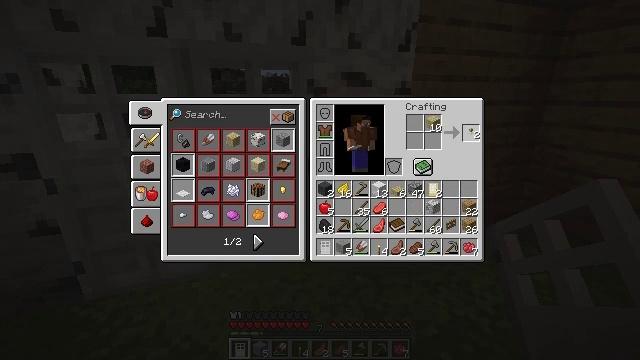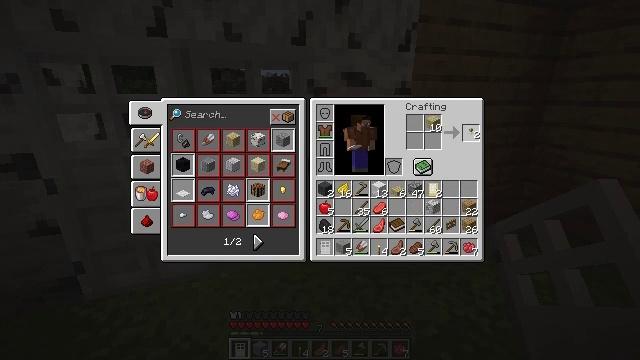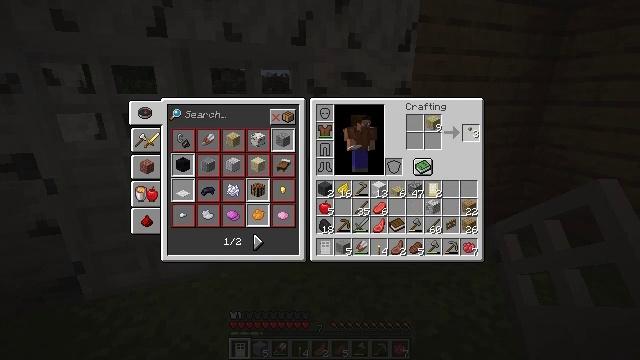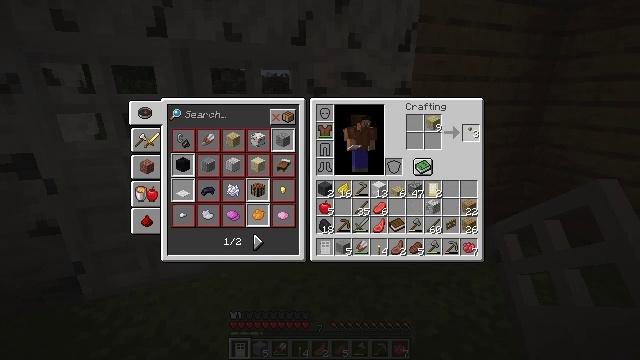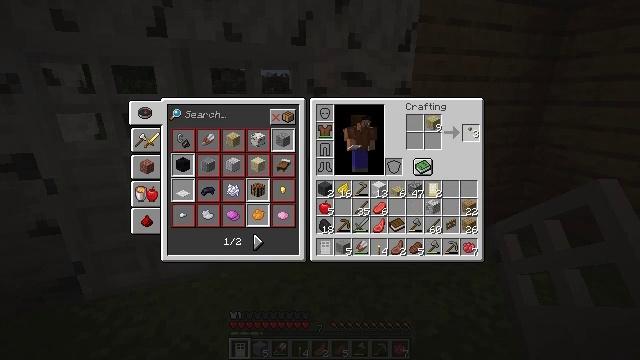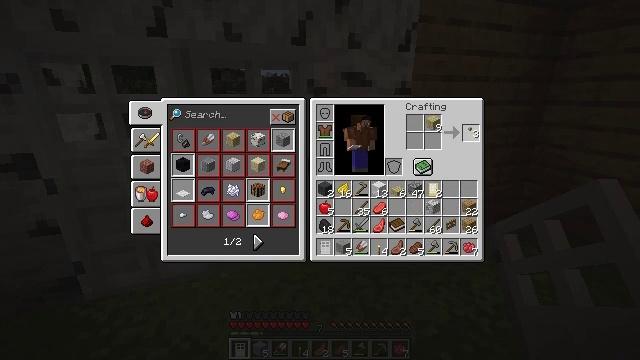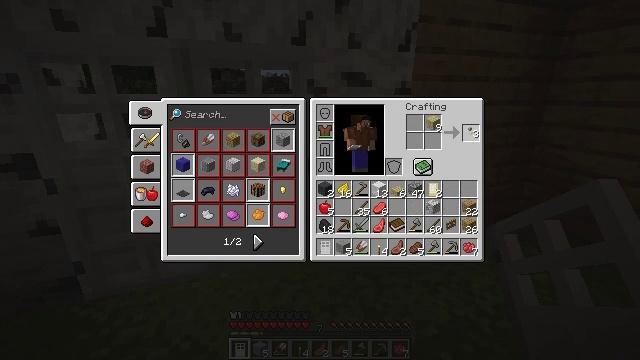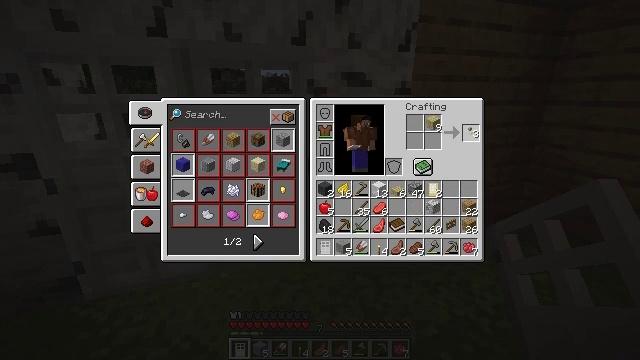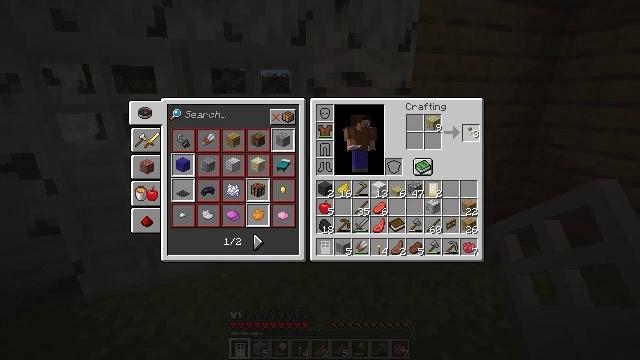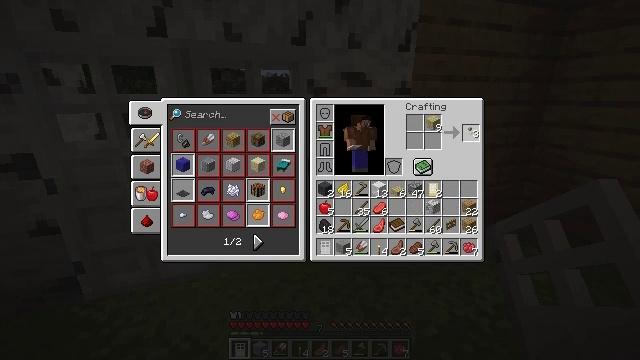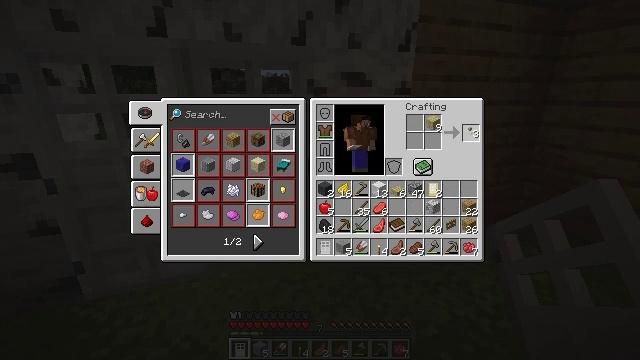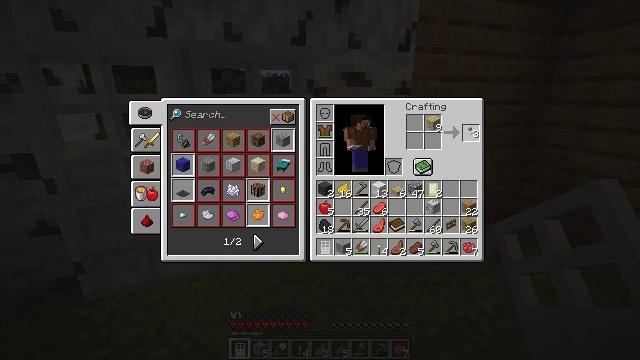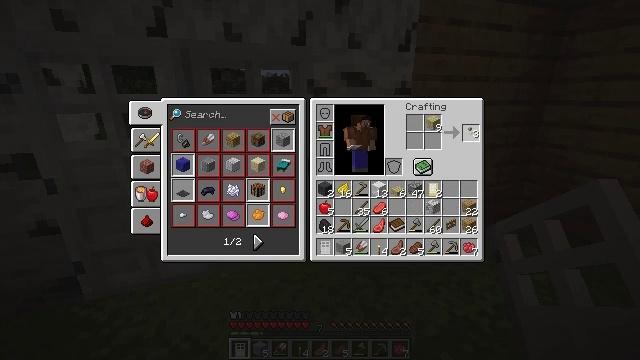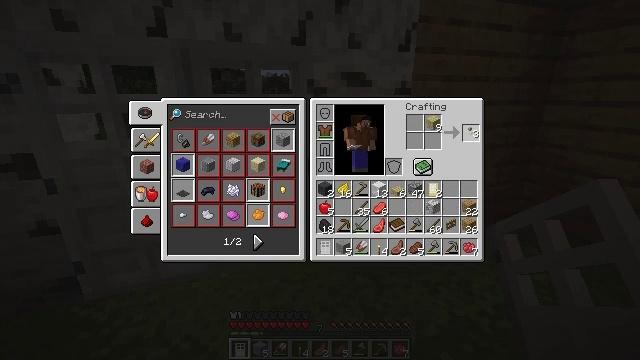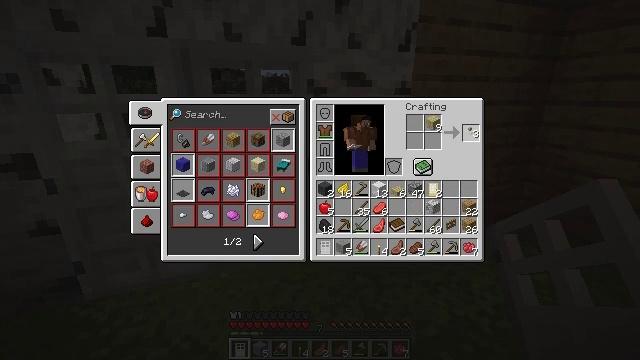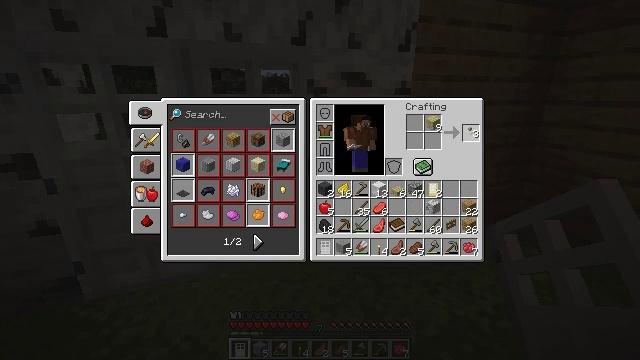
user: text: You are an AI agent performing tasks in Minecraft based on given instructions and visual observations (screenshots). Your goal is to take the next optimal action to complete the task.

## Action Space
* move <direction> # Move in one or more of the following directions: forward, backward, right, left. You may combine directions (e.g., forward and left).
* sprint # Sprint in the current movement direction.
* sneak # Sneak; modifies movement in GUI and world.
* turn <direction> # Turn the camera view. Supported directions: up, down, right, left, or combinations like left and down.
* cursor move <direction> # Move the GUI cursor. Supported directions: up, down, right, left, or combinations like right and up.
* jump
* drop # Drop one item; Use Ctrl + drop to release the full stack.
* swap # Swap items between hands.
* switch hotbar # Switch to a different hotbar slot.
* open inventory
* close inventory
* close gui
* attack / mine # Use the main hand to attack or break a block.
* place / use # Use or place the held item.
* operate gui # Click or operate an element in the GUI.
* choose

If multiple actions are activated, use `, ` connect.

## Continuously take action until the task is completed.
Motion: motion action
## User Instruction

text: Open the crafting grid to make a birch button.
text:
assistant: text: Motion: operate gui
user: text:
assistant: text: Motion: no_op
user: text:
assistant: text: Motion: no_op
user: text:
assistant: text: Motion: no_op
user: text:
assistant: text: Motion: no_op
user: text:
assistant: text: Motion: no_op
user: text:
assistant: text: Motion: no_op
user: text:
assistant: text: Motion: no_op
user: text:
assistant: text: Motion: no_op
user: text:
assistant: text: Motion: no_op
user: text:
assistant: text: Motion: no_op
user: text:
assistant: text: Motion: no_op
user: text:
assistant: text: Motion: no_op
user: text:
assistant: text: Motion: operate gui
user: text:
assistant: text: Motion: operate gui
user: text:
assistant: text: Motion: no_op
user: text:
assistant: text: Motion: no_op
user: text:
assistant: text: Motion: no_op
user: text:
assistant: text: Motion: no_op
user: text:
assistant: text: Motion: no_op
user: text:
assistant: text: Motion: no_op